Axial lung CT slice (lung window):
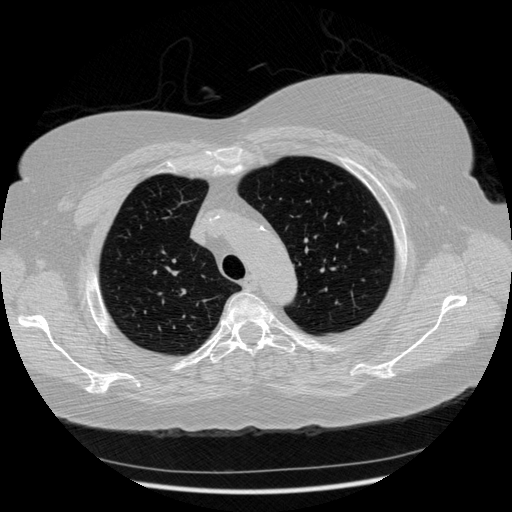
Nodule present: no